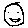
Label: smiley face